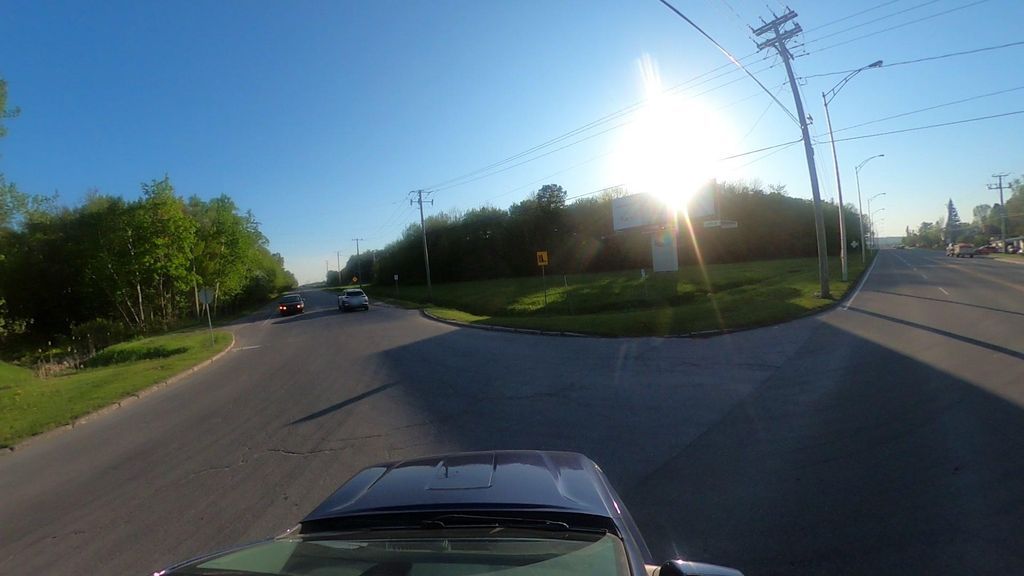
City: quebec_city